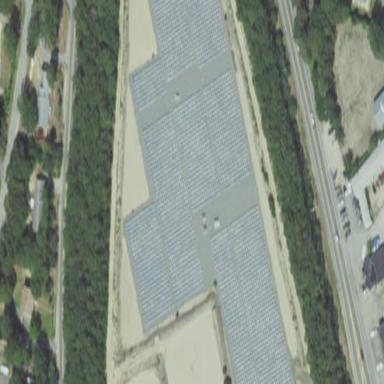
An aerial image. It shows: Solar power plant using photovoltaic technology to generate electricity.